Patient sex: M
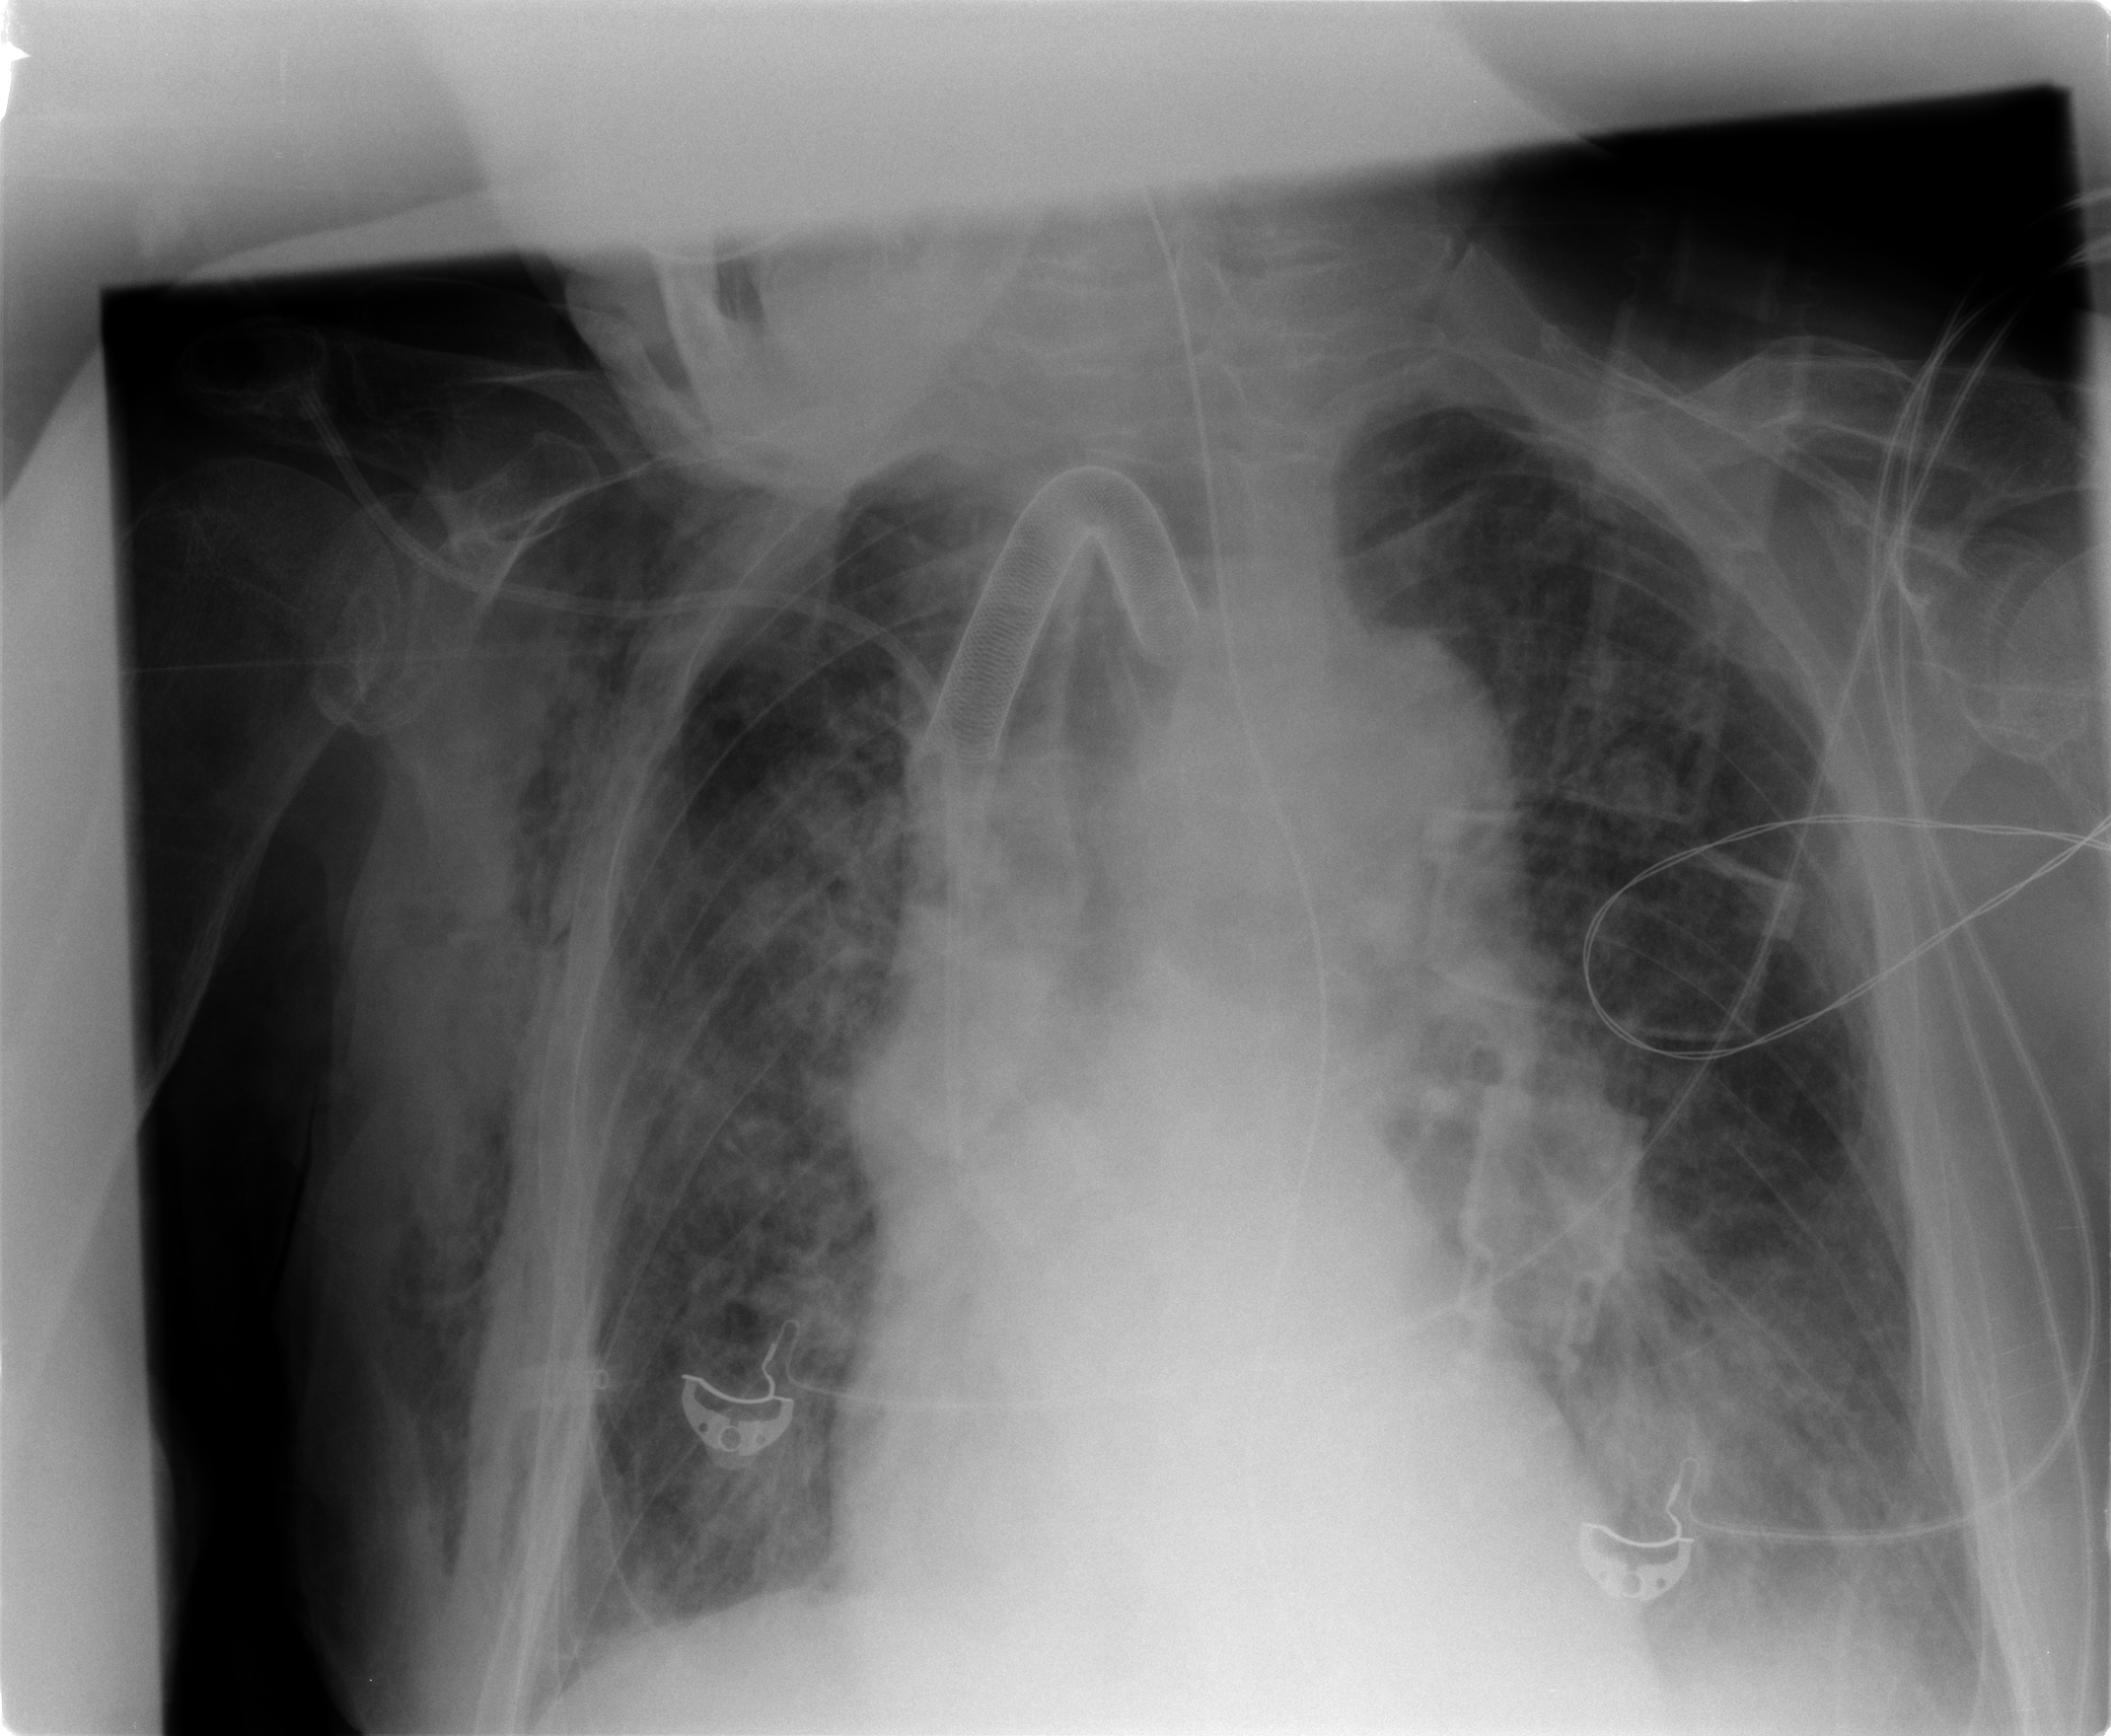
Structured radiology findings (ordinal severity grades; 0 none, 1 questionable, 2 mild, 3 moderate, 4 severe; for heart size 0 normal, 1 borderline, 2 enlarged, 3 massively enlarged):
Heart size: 0
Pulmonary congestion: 2
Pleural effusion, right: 0
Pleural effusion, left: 2
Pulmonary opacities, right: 2
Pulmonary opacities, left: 2
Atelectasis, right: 2
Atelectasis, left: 2